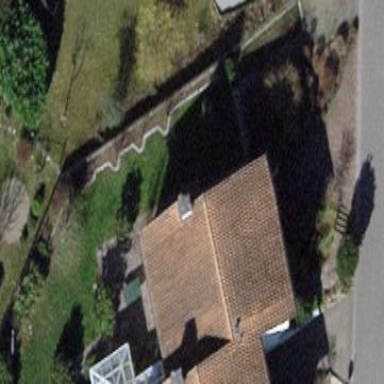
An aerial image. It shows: Terrace building.